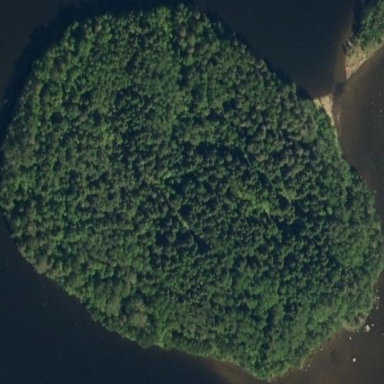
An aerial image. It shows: Islet.